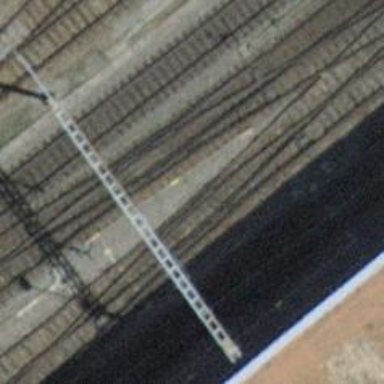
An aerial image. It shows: Railway switch.